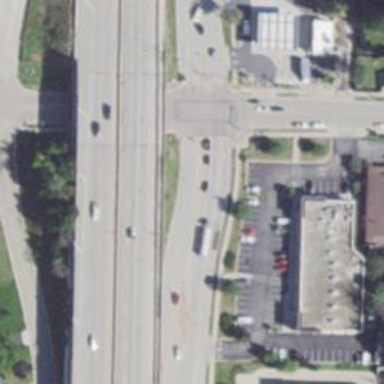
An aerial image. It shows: Secondary road with separate sidewalk.